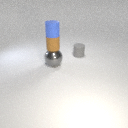
small blue rubber cylinder above small brown rubber cylinder